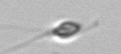
Label: Chrysochromulina